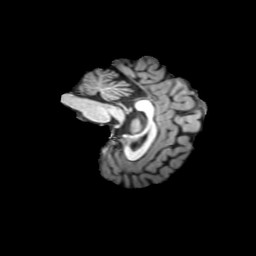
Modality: T1w
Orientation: sagittal
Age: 27
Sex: female
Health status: ill